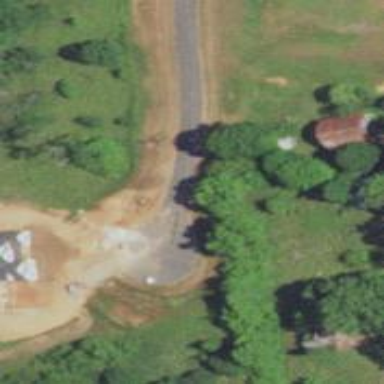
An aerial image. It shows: Turning circle on the road.